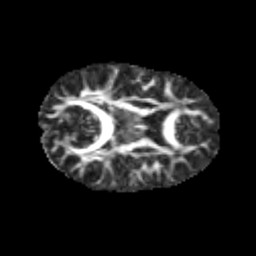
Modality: FA
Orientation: axial
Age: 10
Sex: female
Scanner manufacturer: siemens
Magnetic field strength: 3 T
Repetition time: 3.8 s
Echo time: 0.07 s